八年级 · 组合几何学
如图, $\angle B A D=\angle B C D=90^{\circ}, A B=B C$, 据此可以证明 $\triangle B A D \cong \triangle B C D$, 证明的依据是（ ）

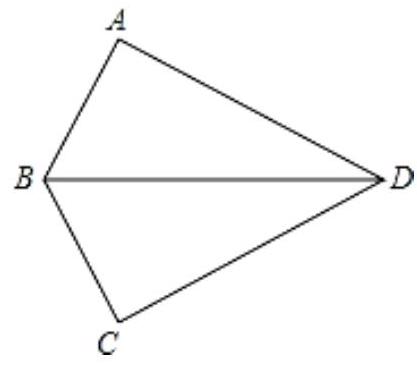
A. AAS
B. ASA
C. SAS
D. $\mathrm{HL}$
答案: D